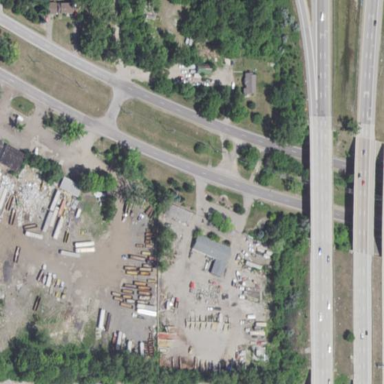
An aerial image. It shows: Scrap yard located in industrial area.